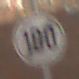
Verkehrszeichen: EndeGeschwindigkeit100
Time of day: SunriseSunset
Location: Roofed (Suburban)
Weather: Clear
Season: NotSpecified
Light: Natural